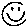
Label: smiley face